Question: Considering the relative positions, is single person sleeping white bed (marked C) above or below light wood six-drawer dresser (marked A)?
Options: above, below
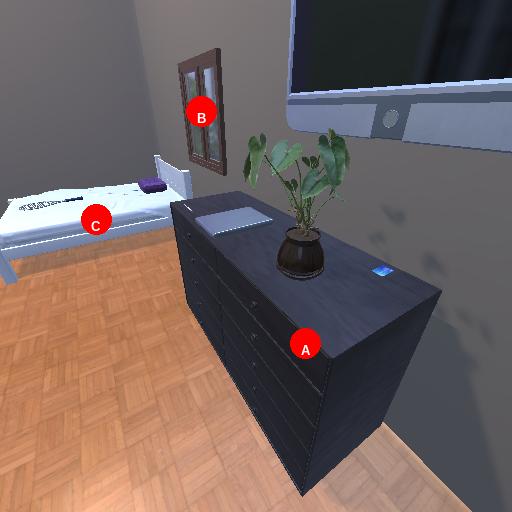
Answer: above